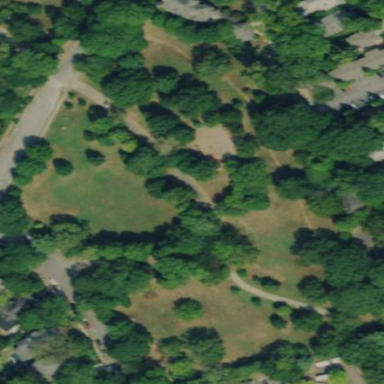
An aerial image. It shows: Lovely park for leisure and relaxation.